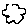
Label: cloud